【题型】填空题　【知识点】向量　【难度】medium
在矩形 \(ABCD\) 中，\(AD = 2AB\)，\(M,N\) 分别为 \(AD,BC\) 的中点，在以 \(A,B,C,D,M,N\) 为起点和终点的所有非零向量中，找出所有符合条件的向量:

(1) 与 \(\overrightarrow{AB}\) 相等的向量: \underline{\quad\quad\quad\quad\quad\quad\quad\quad};

(2) \(\overrightarrow{BM}\) 的负向量: \underline{\quad\quad\quad\quad\quad\quad\quad\quad};

(3) 与 \(\overrightarrow{AM}\) 共线的向量: \underline{\quad\quad\quad\quad\quad\quad\quad\quad}.

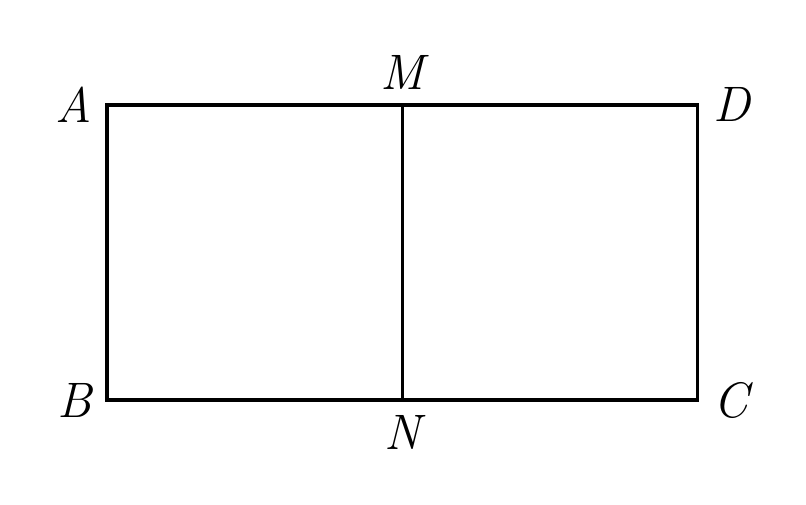
【解答】
【答案】\(\overrightarrow{MN}\)、\(\overrightarrow{DC}\); \(\overrightarrow{MB}\)、\(\overrightarrow{DN}\); \(\overrightarrow{MA}\)、\(\overrightarrow{MD}\)、\(\overrightarrow{DM}\)、\(\overrightarrow{AD}\)、\(\overrightarrow{DA}\)、\(\overrightarrow{BN}\)、\(\overrightarrow{NB}\)、\(\overrightarrow{NC}\)、\(\overrightarrow{CN}\)、\(\overrightarrow{BC}\)、\(\overrightarrow{CB}\)

【分析】根据向量的定义，把所有向量罗列出来，找出符合条件的向量即可.

【详解】(1) 与 \(\overrightarrow{AB}\) 相等的向量: \(\overrightarrow{MN}\)、\(\overrightarrow{DC}\);

(2) \(\overrightarrow{BM}\) 的负向量: \(\overrightarrow{MB}\)、\(\overrightarrow{DN}\);

(3) 与 \(\overrightarrow{AM}\) 共线的向量: \(\overrightarrow{MA}\)、\(\overrightarrow{MD}\)、\(\overrightarrow{DM}\)、\(\overrightarrow{AD}\)、\(\overrightarrow{DA}\)、\(\overrightarrow{BN}\)、\(\overrightarrow{NB}\)、\(\overrightarrow{NC}\)、\(\overrightarrow{CN}\)、\(\overrightarrow{BC}\)、\(\overrightarrow{CB}\).

故答案为: \textcircled{1}\(\overrightarrow{MN}\)、\(\overrightarrow{DC}\) \textcircled{2}\(\overrightarrow{MB}\)、\(\overrightarrow{DN}\) \textcircled{3}\(\overrightarrow{MA}\)、\(\overrightarrow{MD}\)、\(\overrightarrow{DM}\)、\(\overrightarrow{AD}\)、\(\overrightarrow{DA}\)、\(\overrightarrow{BN}\)、\(\overrightarrow{NB}\)、\(\overrightarrow{NC}\)、\(\overrightarrow{CN}\)、\(\overrightarrow{BC}\)、\(\overrightarrow{CB}\).